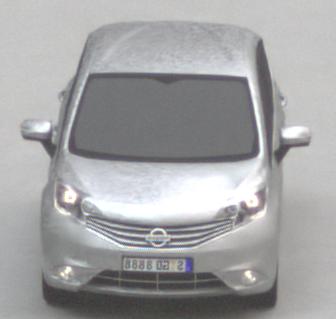
Make: Nissan
Model: Note 1.2
Detailed model: Note (E12) (10/13 - 12/16)
Model produced from: 2013/10
Model produced until: 2015/09
Doors: 5
Color: white
Road condition: dry road
Daytime: sunrise or sunset
Contrast: medium contrast